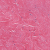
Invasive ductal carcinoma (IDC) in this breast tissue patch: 0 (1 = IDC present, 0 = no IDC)